Aerial crown-view tile of a tropical tree (Barro Colorado Island, Panama), acquired 20250715:
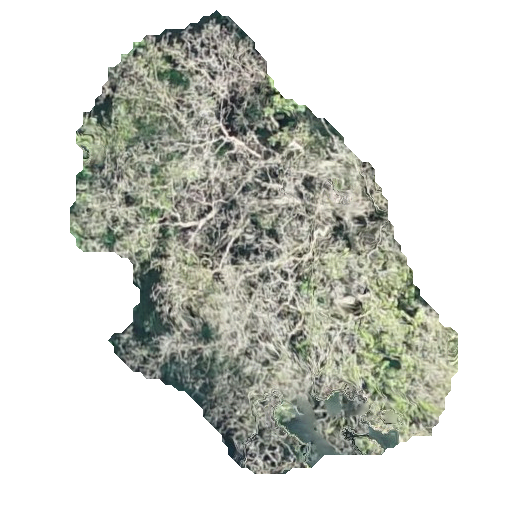
Species: Terminalia oblonga
GBIF accepted scientific name: Terminalia oblonga
Crown area: 163.379 m²